Question: I'm trying to use typeahead.js and I'm getting some strange results in the dropdown.

Notice I've typed in bob and I have several results, the first one of which is above the input box and they all have no background. Anyone know what might be causing the problem?
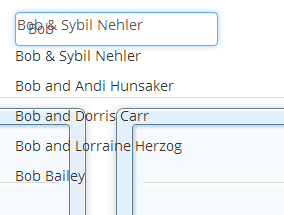
Answer: I guess you are using Bootstrap? It looks like you are missing necessary CSS styles.
<URL>